Field crop: maize
Growth stage: 2
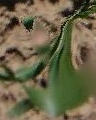
Species: maize